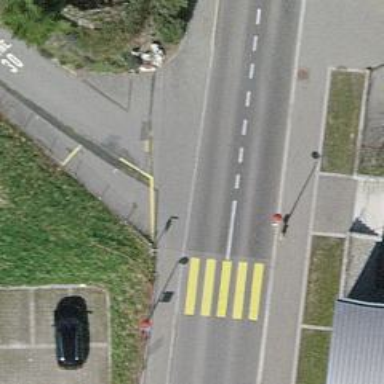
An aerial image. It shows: Unclassified road with asphalt surface. There are lanes for both cyclists and pedestrians on both sides. The lanes are marked.